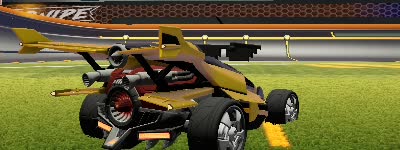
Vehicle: aftershock